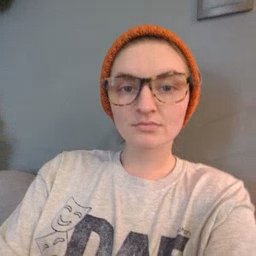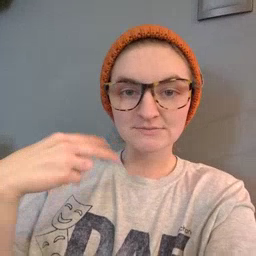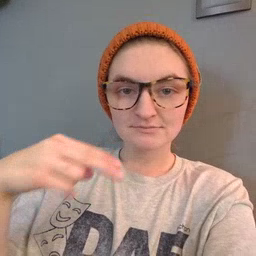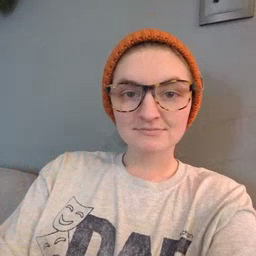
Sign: dance